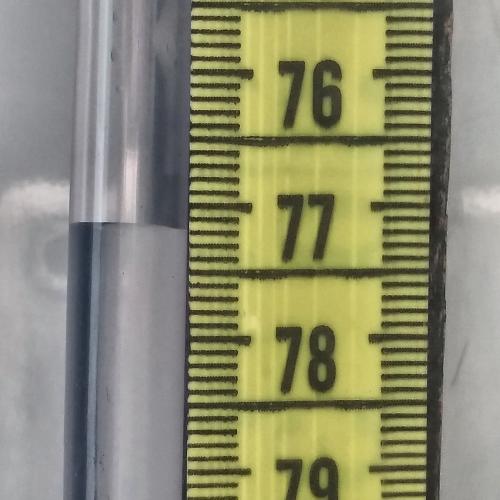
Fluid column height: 77.2 cm